Field crop: tomato
Growth stage: 1
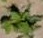
Species: solanum